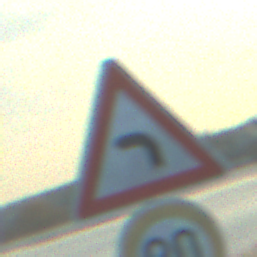
Verkehrszeichen: KurveLinks
Zusatzzeichen unten: Geschwindigkeit80
Umgebung: Outdoor, RoadRail
Tageszeit: SunriseSunset
Wetter: PartlyCloudy
Licht: Natural
Jahreszeit: NotSpecified
Kontrast: HighContrast